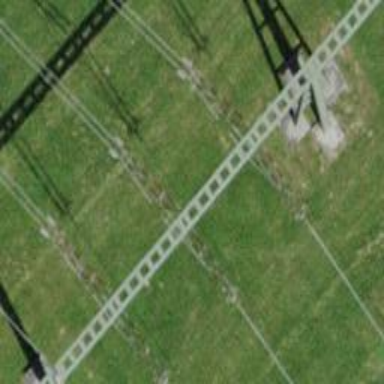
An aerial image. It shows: Power line in the image.